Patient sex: M
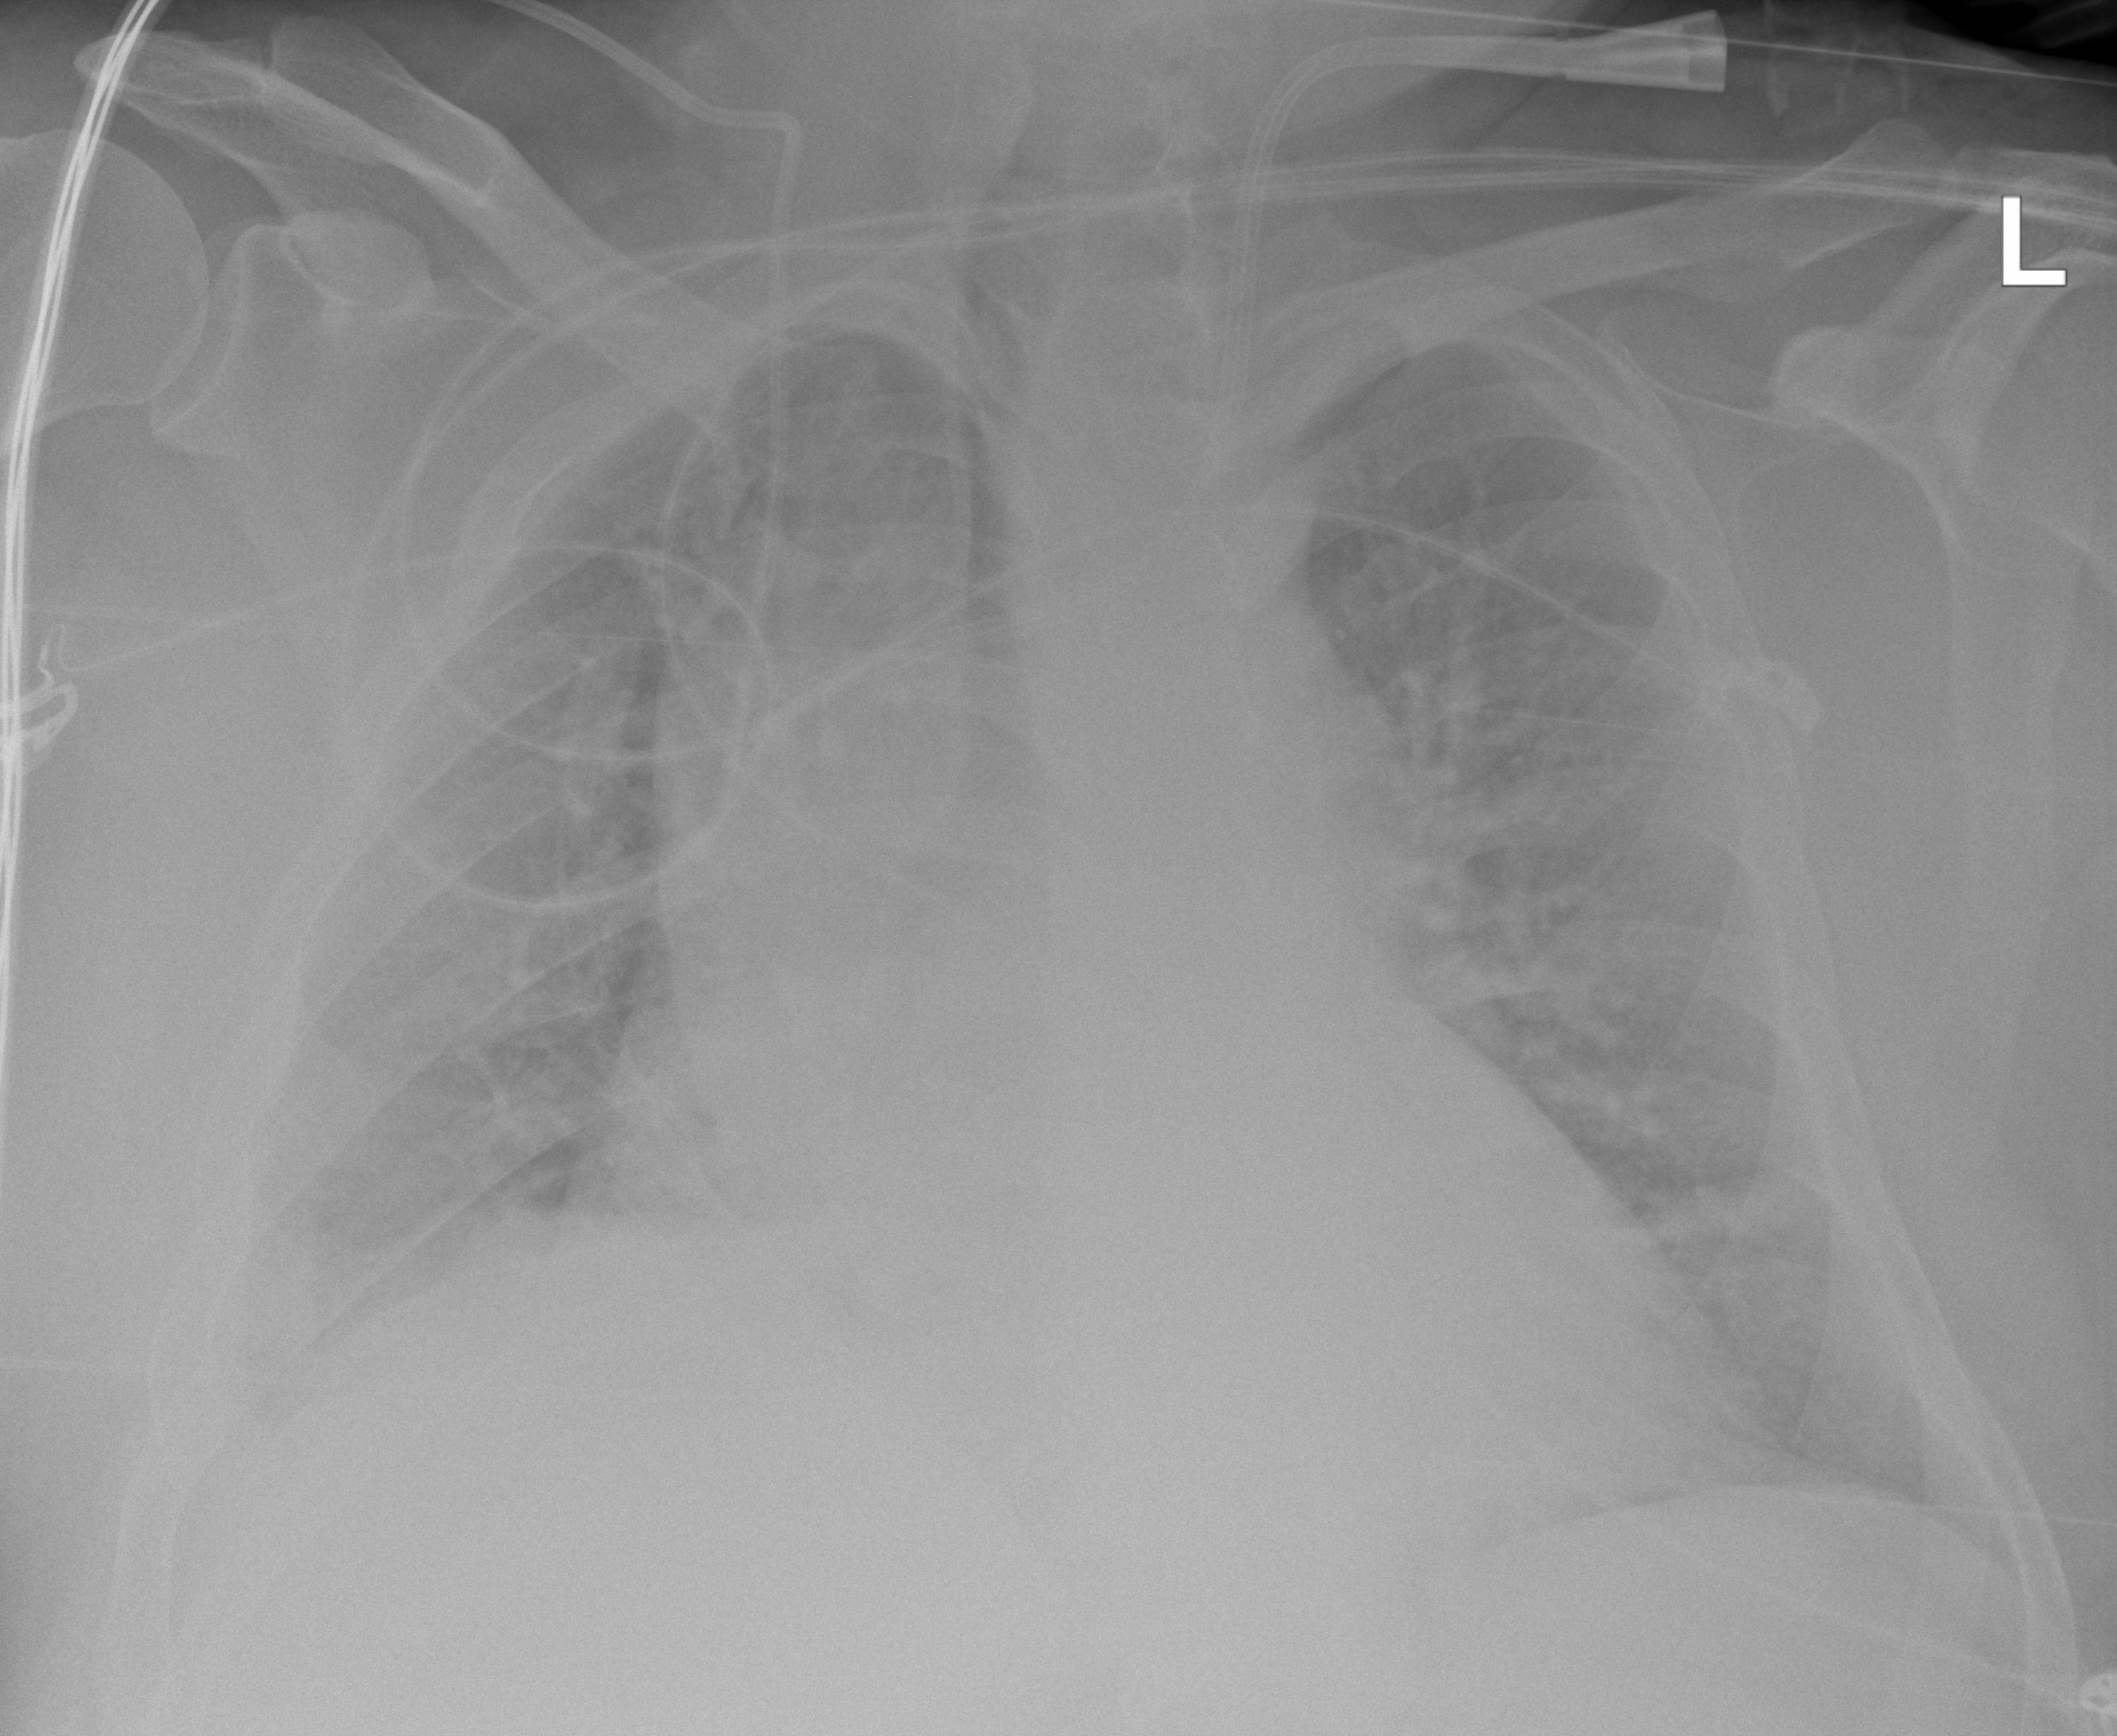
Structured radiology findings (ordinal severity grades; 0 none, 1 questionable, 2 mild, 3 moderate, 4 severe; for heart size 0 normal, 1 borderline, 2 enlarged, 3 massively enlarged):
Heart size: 3
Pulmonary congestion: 2
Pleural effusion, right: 2
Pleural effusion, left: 0
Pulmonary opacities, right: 0
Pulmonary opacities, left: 0
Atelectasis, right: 2
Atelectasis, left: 0